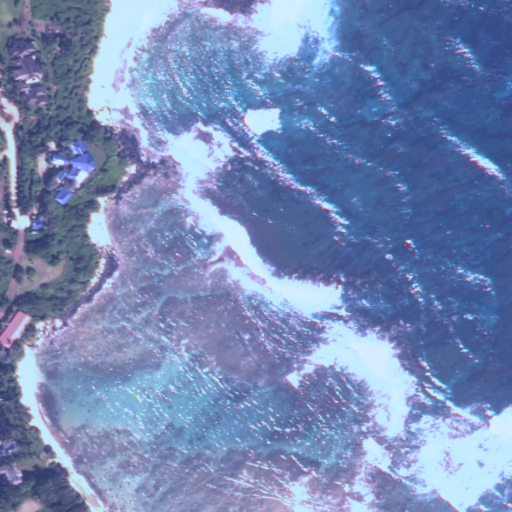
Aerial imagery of bar in Hawaii named ‘Aliomanu Reef containing only unknown